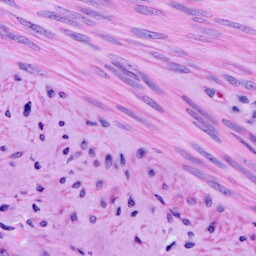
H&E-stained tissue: Cervix